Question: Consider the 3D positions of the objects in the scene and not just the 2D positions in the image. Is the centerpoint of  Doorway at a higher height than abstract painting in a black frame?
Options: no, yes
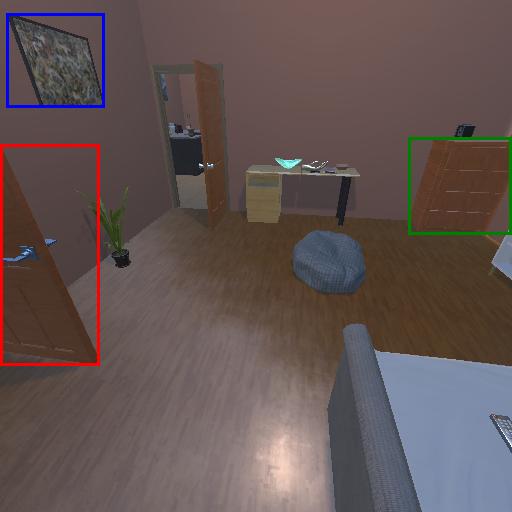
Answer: no